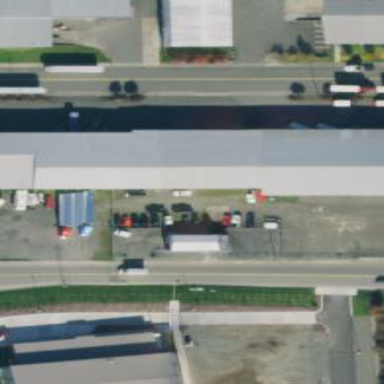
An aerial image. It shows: Commercial building.